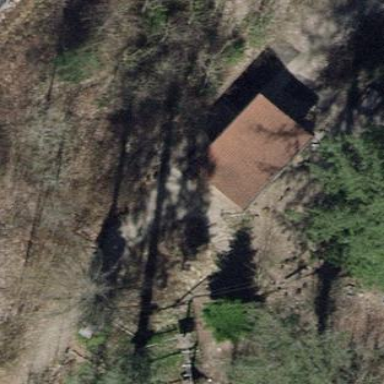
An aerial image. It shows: Shed building.